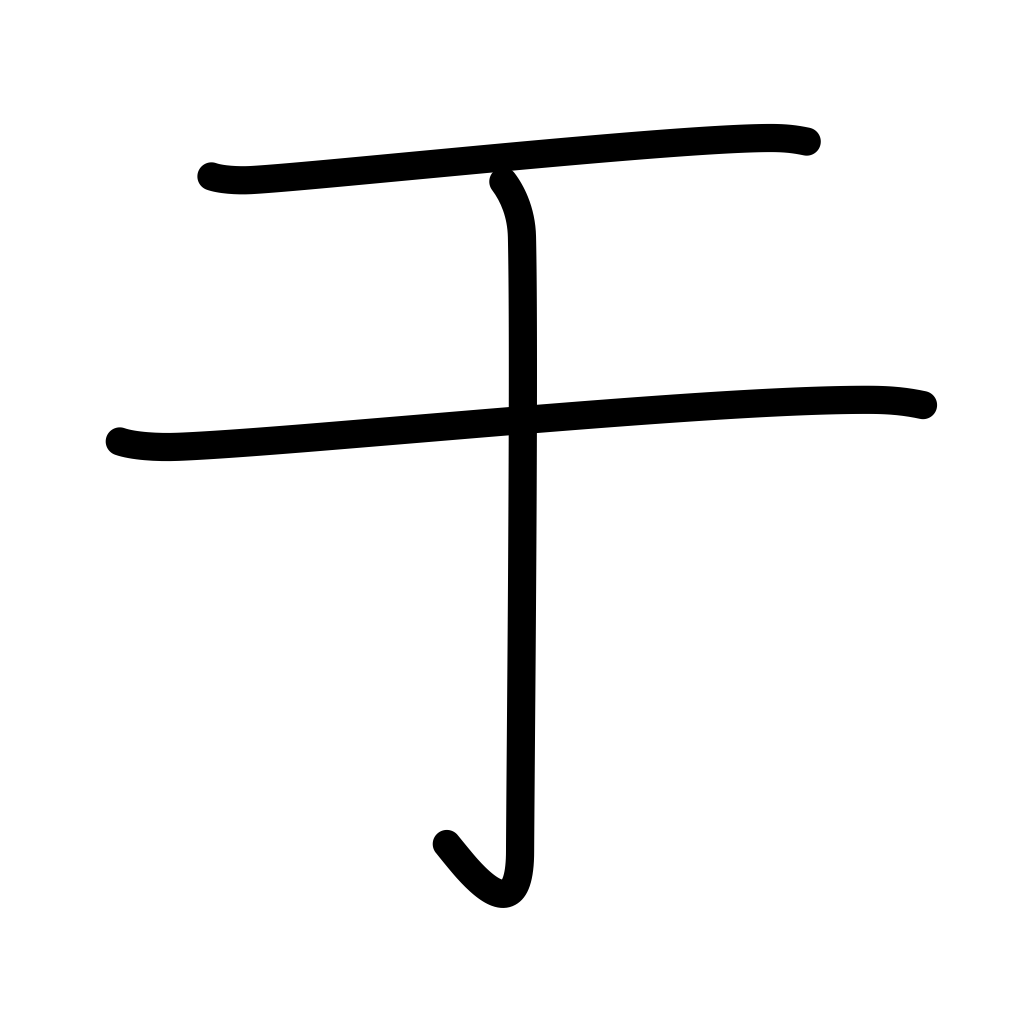
Meaning: going, from